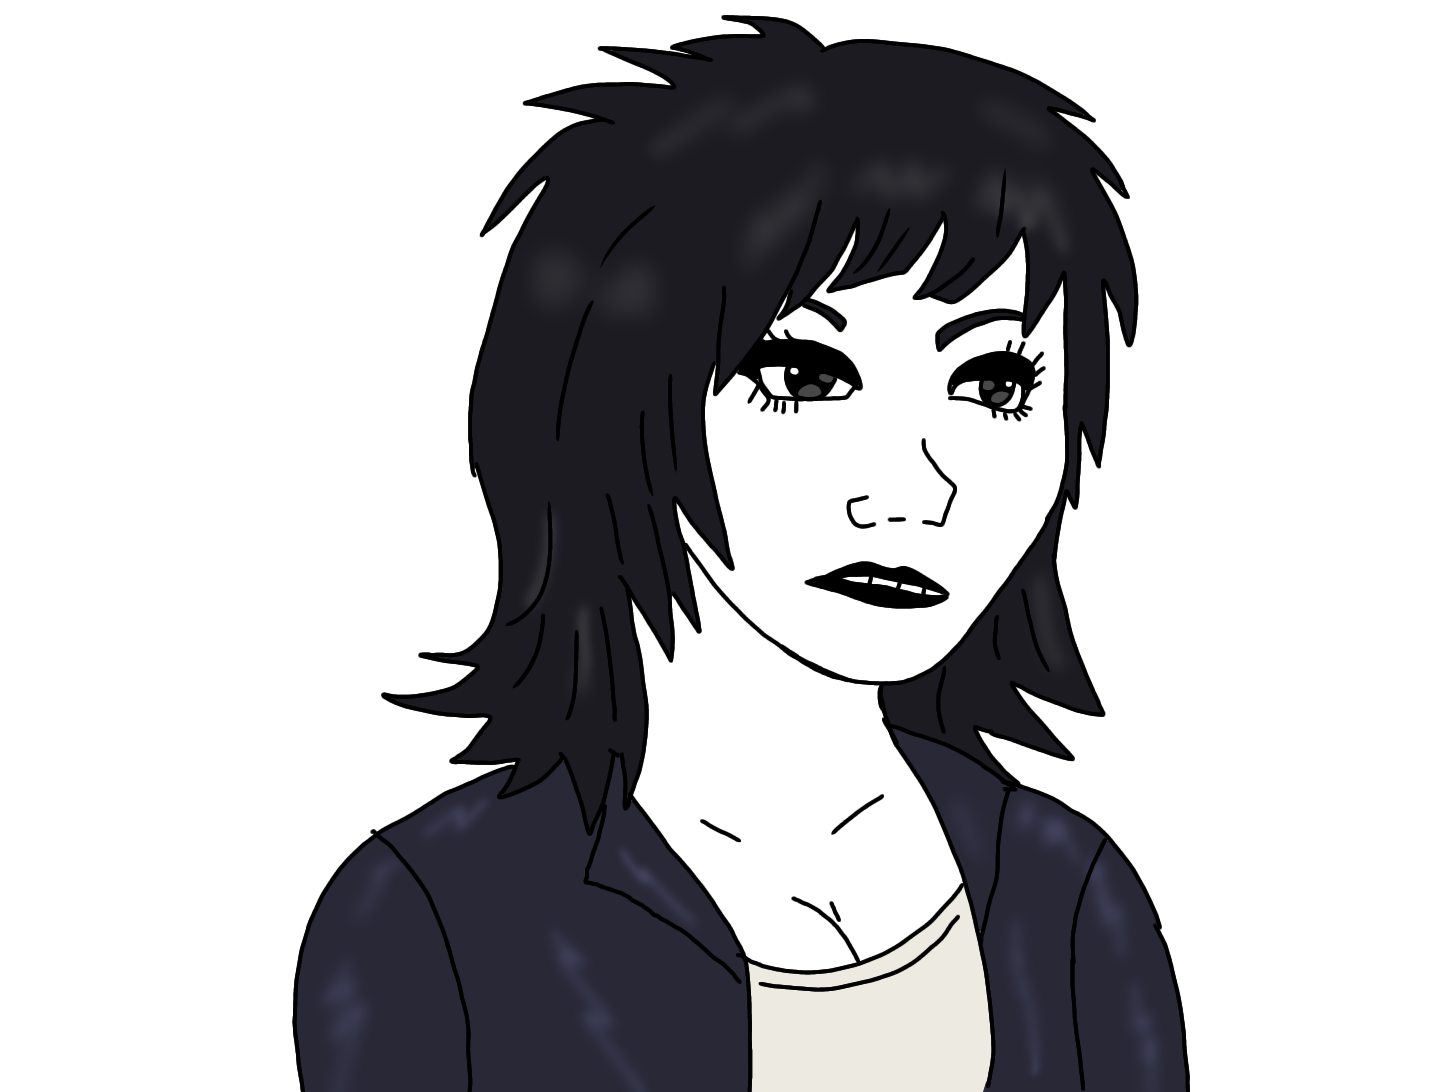
Label: 5_Daddys_Girl